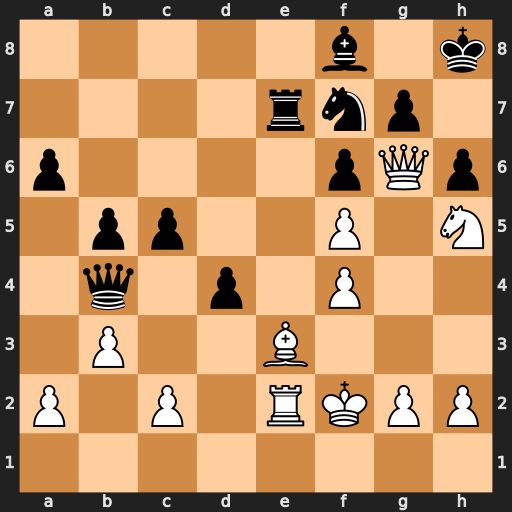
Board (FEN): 5b1k/4rnp1/p4pQp/1pp2P1N/1q1p1P2/1P2B3/P1P1RKPP/8
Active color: w
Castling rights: -
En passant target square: -
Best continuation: Bd2 Rxe2+ Kxe2 d3+ cxd3